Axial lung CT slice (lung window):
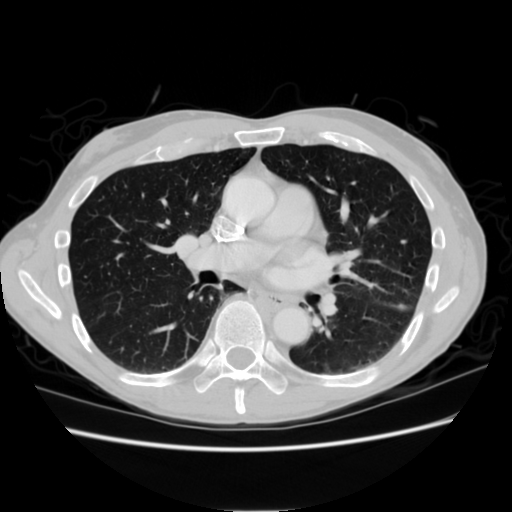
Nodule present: no